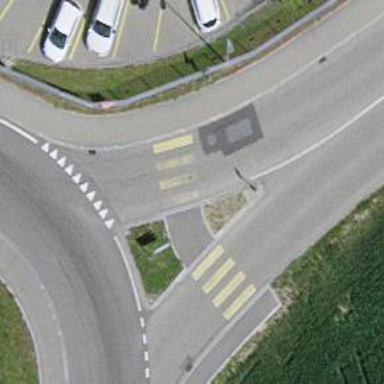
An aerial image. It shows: Uncontrolled crossing with zebra marking and island in the middle.